Question: When I open a report from Dynamics NAV 2013 in Visual Web Developer 2010, every text box shows a field that looks like
'''
<<Expr>>
'''
Where '<<' and '>>' are the french Guillemet characters. I find this rather difficult because I have to analyze the properties of each text box, if I am looking for a particular field.
For example in this picture, how do I know which field is the Customer Name, Phone Number or VAT Registration No?
Is there any way to configure Visual Web Developer to expand the Expression like it was in Visual Studio 2008 with NAV 6.0?
Preferably I would like to either see a label instead of the generic 'Expr' or just the old 'Fields!Some_random_field.Value' like it was in Visual Studio 2008.

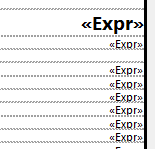
Answer: Ah, another feature of NAV & RDLC :)
You'll find that the Expr text appears when an expression reaches a certain "complexity" -- e.g. from just a field;
'''
=Fields!TotalText.Value
'''
to
'''
=(Fields!TotalText.Value)
'''
The fields in the header are usually always Expr as the values are passed using GetData and SetData (and remain that way from NAV 2009 reports). While this limitation was somewhat removed in NAV 2013, you can only put static values in the header -- they won't change across pages which is useless for multiple SO's or Customers for example.
There isn't a way to show it in the properties box, however the quickest way seems to be to select the field, Right Click, "Expression".
I'd suggest giving the textbox a name other than TextBox to make it easier to identify fields (e.g. "SalesHeaderNo");